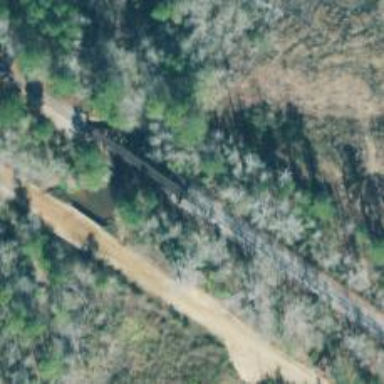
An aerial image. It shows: Railway bridge.